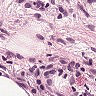
Metastatic tissue present: no